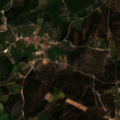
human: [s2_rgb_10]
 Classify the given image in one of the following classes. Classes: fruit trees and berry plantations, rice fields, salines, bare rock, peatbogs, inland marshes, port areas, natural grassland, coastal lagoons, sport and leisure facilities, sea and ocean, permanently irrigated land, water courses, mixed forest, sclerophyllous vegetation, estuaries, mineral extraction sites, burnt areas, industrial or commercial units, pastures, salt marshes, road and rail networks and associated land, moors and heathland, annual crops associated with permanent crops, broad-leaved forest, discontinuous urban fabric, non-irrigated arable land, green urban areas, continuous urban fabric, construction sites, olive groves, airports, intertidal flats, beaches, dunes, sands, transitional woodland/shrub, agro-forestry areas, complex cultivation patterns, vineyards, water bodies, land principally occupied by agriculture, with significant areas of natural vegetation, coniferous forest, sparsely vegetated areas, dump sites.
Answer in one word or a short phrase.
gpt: olive groves, complex cultivation patterns, broad-leaved forest, transitional woodland/shrub